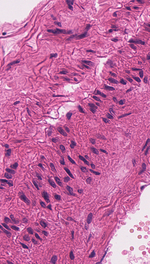
Tumor epithelial tissue: no
Tumor-associated stroma tissue: yes
Normal tissue: no